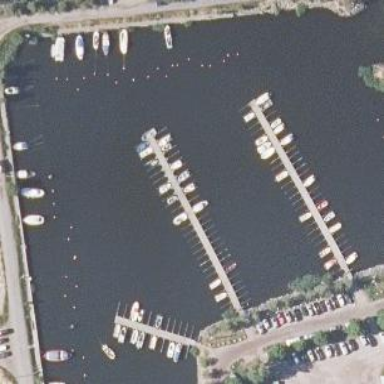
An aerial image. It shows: Pier with mooring facilities.